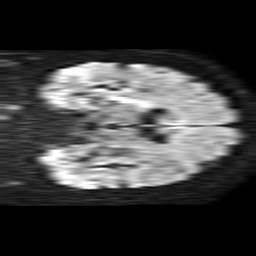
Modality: TRACE
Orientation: coronal
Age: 52
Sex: male
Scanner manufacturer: philips
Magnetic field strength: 1.5 T
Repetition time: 4.6 s
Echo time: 0.08631 s